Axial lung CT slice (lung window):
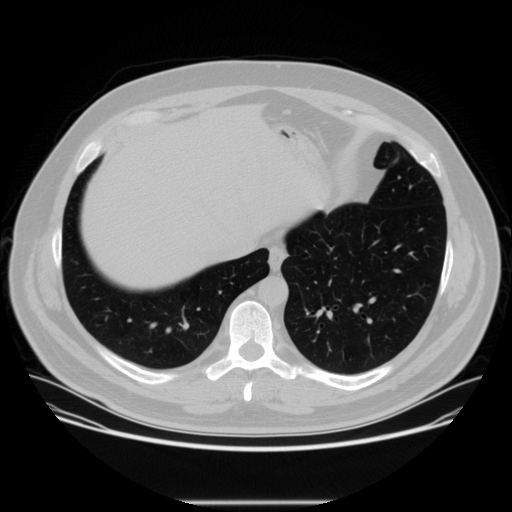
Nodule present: no